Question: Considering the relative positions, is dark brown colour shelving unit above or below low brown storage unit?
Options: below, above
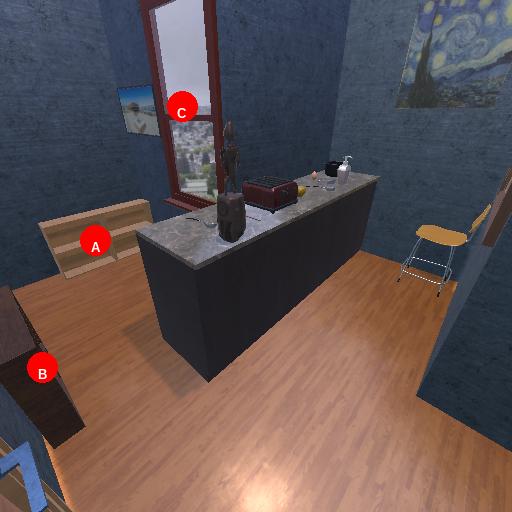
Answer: below